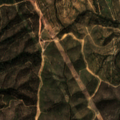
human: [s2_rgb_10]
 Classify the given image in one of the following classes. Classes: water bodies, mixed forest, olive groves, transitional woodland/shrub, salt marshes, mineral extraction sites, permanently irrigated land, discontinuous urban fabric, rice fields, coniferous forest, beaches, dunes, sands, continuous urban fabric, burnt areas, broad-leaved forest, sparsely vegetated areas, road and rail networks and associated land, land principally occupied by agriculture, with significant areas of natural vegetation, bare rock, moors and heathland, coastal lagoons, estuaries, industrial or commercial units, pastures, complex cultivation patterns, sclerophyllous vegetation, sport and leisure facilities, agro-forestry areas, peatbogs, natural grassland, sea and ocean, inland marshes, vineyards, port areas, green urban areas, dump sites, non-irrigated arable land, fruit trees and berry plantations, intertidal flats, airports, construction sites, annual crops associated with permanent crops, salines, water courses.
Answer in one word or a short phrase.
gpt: broad-leaved forest, transitional woodland/shrub